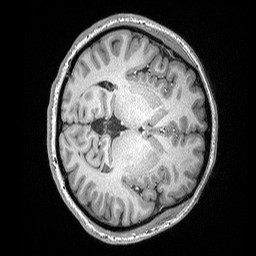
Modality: T1w
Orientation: axial
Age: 20
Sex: female